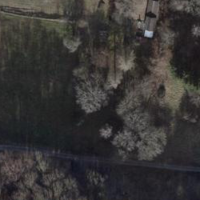
EUNIS habitat code: 41
Species observed at this site:
Circaea lutetiana